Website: home-depot
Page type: delivery-shipping
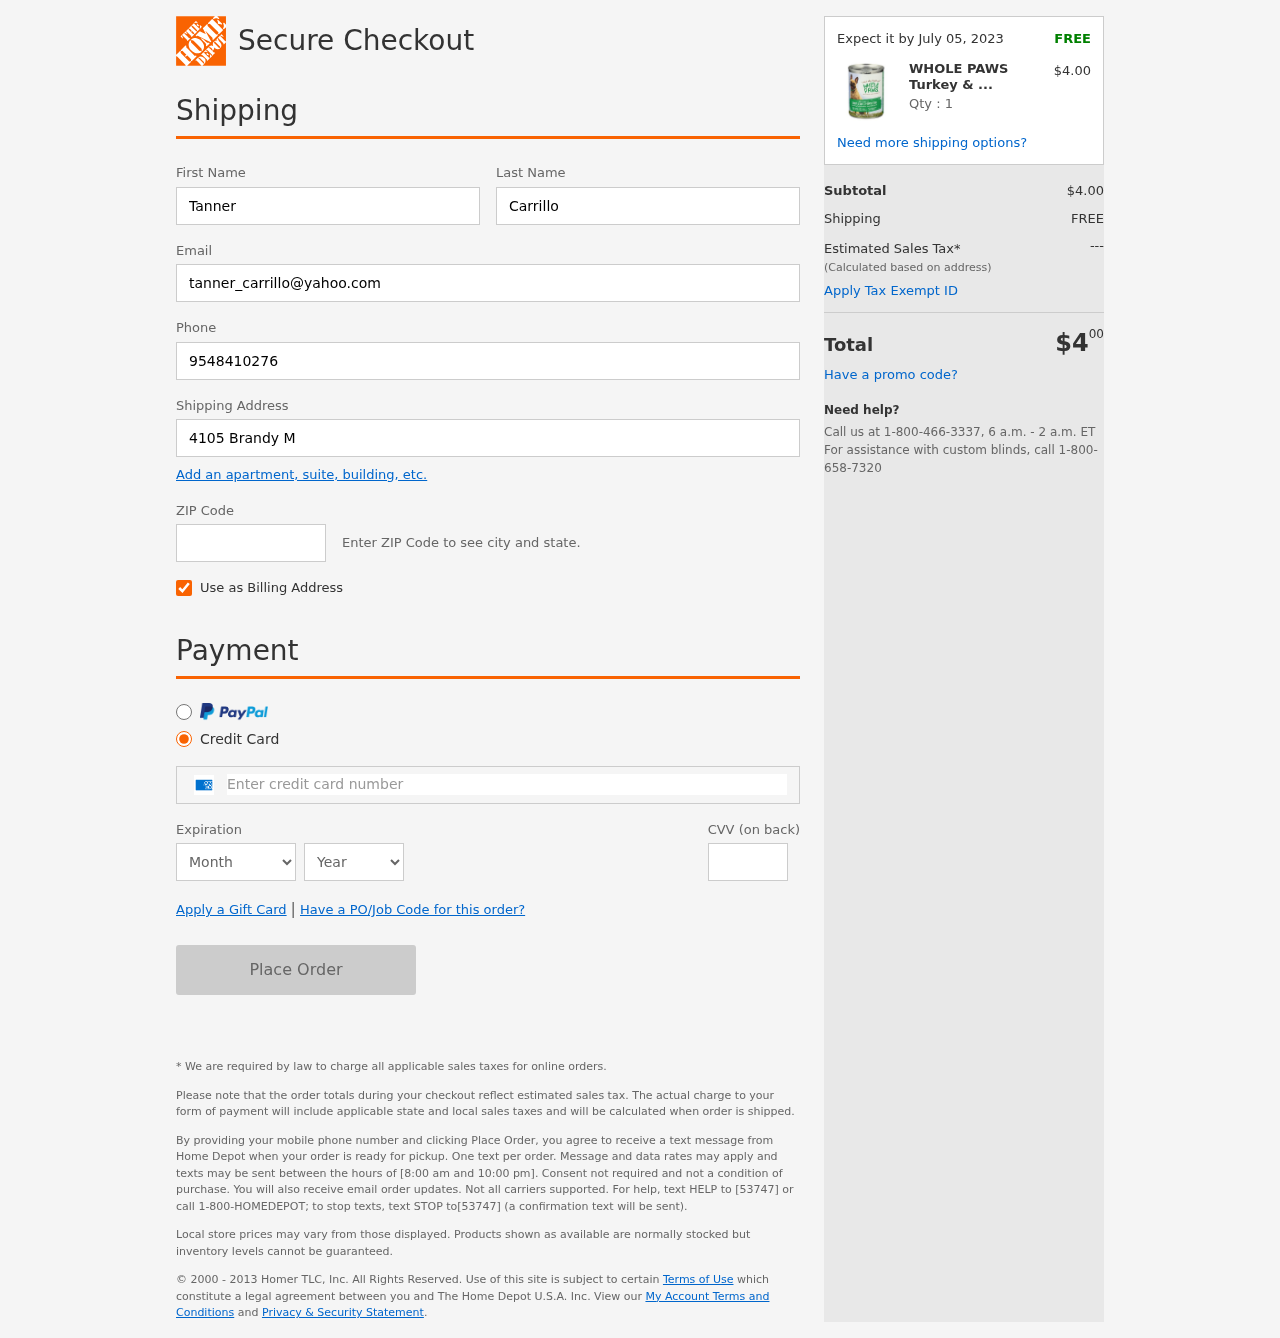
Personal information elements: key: PII_CARD_CVV
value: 3919
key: PII_CARD_EXPIRY_MONTH
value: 11
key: PII_CARD_EXPIRY_YEAR
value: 27
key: PII_CARD_NUMBER
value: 3408 6679 1993 143
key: PII_EMAIL
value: tanner_carrillo@yahoo.com
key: PII_FIRSTNAME
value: Tanner
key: PII_LASTNAME
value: Carrillo
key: PII_PHONE
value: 9548410276
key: PII_POSTCODE
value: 08409
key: PII_STREET
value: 4105 Brandy Manors
Product elements: key: PRODUCT1_NAME
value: WHOLE PAWS Turkey & Sweet Potato Dog Food, 13.2 OZ
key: PRODUCT1_PRICE
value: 4
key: PRODUCT1_QUANTITY
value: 1
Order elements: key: ORDER_DELIVERY_DATE
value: Expect it by July 05, 2023
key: ORDER_SUBTOTAL
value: $4.00
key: ORDER_SHIPPING_COST
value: FREE
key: ORDER_TOTAL
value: $400